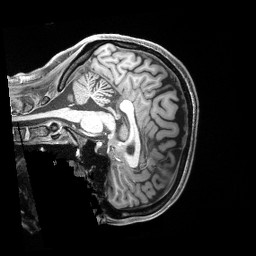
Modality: T1w
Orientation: sagittal
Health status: healthy
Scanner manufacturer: siemens
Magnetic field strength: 3 T
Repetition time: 2.4 s
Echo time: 0.00222 s